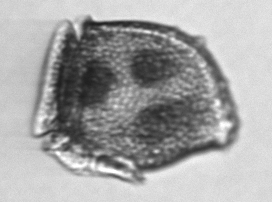
Label: Dinophysis_norvegica